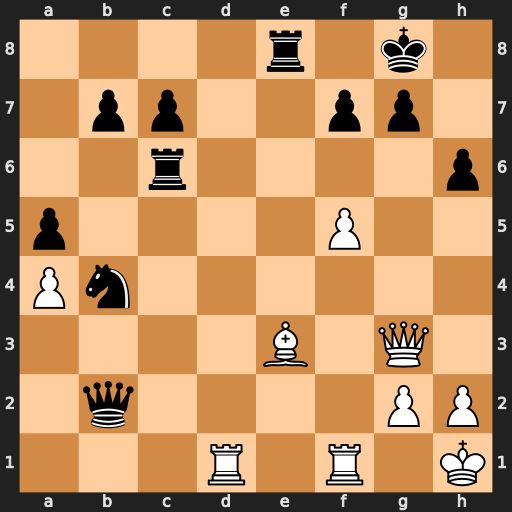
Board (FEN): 4r1k1/1pp2pp1/2r4p/p4P2/Pn6/4B1Q1/1q4PP/3R1R1K
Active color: w
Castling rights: -
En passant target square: -
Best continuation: Bd4 Qxd4 Rxd4